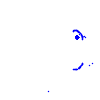
Particle: electron